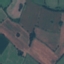
Label: Pasture